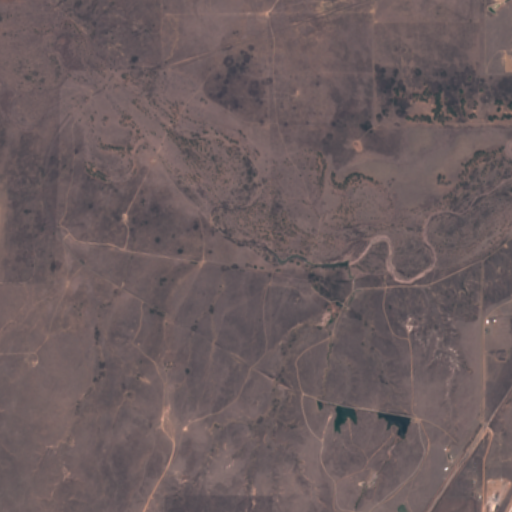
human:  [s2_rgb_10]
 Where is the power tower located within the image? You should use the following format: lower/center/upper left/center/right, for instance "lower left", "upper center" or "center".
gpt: The power tower is located in the upper center of the image.
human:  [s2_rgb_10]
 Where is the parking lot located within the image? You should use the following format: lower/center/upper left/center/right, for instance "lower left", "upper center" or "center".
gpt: There is no parking lot in the image.